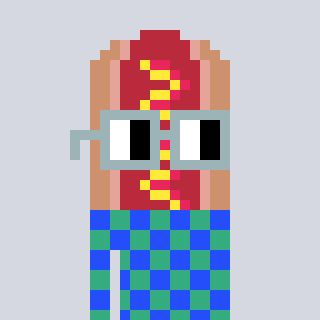
a pixel art character with square dark gray glasses, a hotdog-shaped head and a teal-colored body on a cool background